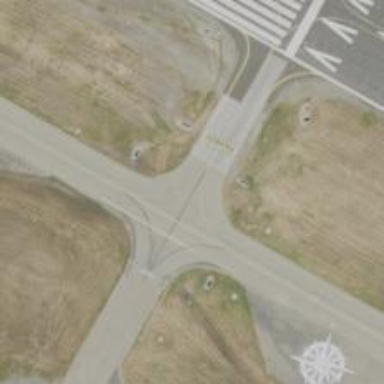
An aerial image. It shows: Image of taxiway at airport.